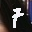
Label: 7